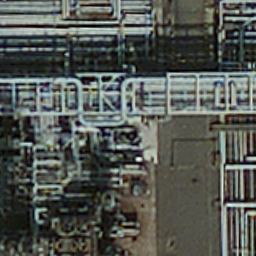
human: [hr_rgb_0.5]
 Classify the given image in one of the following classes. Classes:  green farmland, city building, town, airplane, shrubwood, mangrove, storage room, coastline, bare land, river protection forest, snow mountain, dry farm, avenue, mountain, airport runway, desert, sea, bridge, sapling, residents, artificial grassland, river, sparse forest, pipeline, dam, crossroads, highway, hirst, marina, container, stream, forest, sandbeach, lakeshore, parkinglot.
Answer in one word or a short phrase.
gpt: pipeline